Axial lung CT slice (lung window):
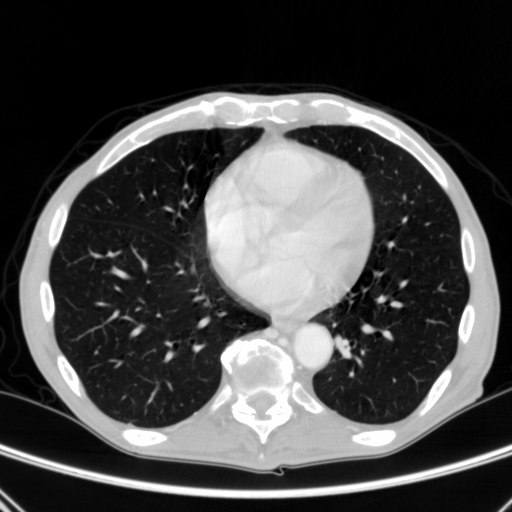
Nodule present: no